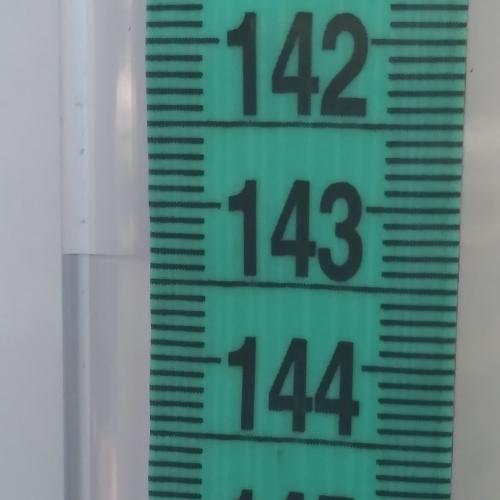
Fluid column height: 143.4 cm